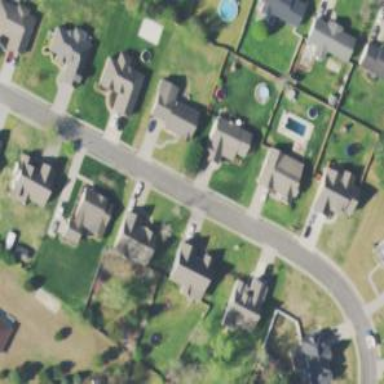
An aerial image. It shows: Driveway.